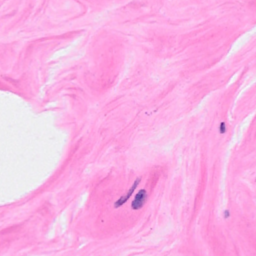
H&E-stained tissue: Breast